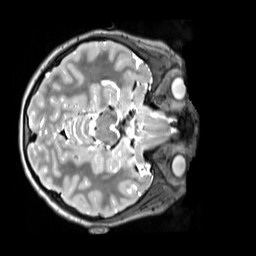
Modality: T2w
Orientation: axial
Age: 12
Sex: female
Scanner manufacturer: siemens
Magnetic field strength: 3 T
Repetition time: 3.2 s
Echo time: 0.408 s